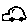
Label: car